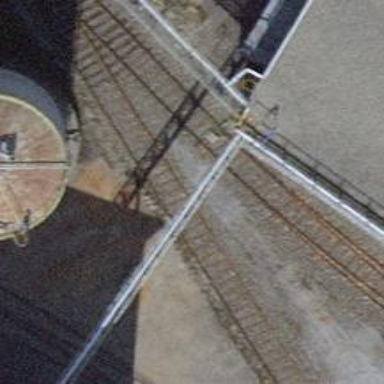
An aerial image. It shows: Single-track railway spur.